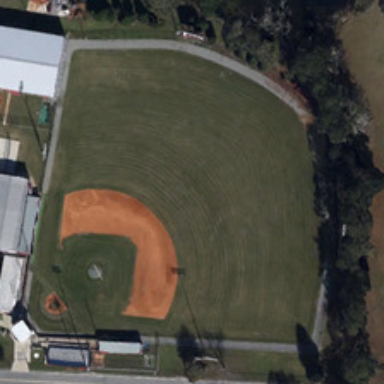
Several buildings and some green trees are around a baseball field .